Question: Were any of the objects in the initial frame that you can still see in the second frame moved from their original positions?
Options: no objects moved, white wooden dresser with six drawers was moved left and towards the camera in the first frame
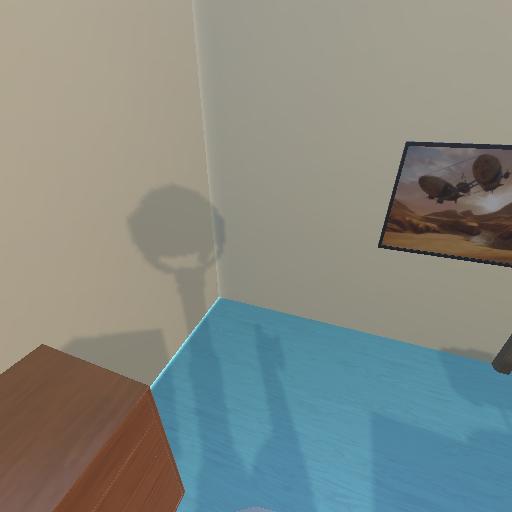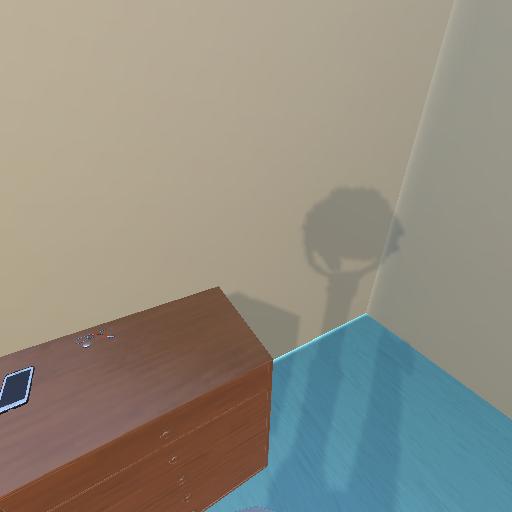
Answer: no objects moved